Question: First PHP page, so this is likely a problem surfacing out of something stupid I'm missing, but I'm not sure what. I'm following the tutorial on <URL>; ?>">', it is parsed such that the first '>' is associated with the 'form' tag, so the quotes are mismatched, and the action doesn't complete correctly.
This is what the page looks like:

EDIT:
Full Code Below
'''
<body>
<?php
$fname = $lname = $email = $student = "";
if($_SERVER["REQUEST_METHOD"] == "POST")
{
$fname = $_POST["fname"];
$lname = $_POST["lname"];
$email = $_POST["email"];
switch($_POST["student"])
{
case "u":
$student = "Undergraduate";
break;
case "g":
$student = "Graduate";
break;
default:
$student = "Non-Student";
}
}
?>
<form method="post" action="<?php echo $_SERVER['PHP_SELF'); ?>">
<p>First Name: <input type="text" name="fname"> </p>
<p>Last Name: <input type="text" name="lname"> </p>
<p>Email: <input type="email" name="email"> </p>
<p>Student Status: <select name="student">
<option value="u">Undergraduate</option>
<option value="g">Graduate</option>
<option value="x">Non-Student</option>
</select> </p>
<input type="submit" value="Submit">
</form>
<?php
echo "<h3>Input:</h3>"
echo "Name: " . $fname . " " . $lname . "<br>";
echo "Email: <a href=mailto:" . $email . ">" . $email . "</a><br>";
echo "Student: " . $student;
?>
</body>
'''
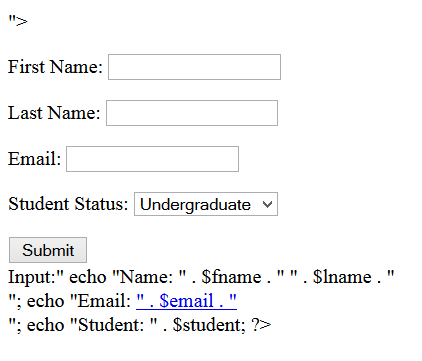
Answer: '.html' files do not get parsed like '.php' files do, therefore you will need to install a Webserver on your system.
Sidenote: You can instruct Apache to treat '.html' files as PHP, if and when the time comes that you want to do this, it is possible.
- <URL>
'.php' files cannot be run directly from a web browser, unless they are parsed and running off a server or a hosted site.
They require to be accessed as 'http://localhost/file.php' from a local machine.
Depending on your platform, you can use Xampp which runs on Windows, Mac and Linux.
- <URL>
Wamp:
- <URL>
Mamp (Mac):
- <URL>
---
Plus, you have a few syntax errors.
'''
action="<?php echo $_SERVER['PHP_SELF'); ?>">
^
'''
that should be a square bracket, rather than a parentheses.
'''
action="<?php echo $_SERVER['PHP_SELF']; ?>">
'''
and 'echo "<h3>Input:</h3>"' is missing a closing semi-colon.
Those would throw/cause a parse error.